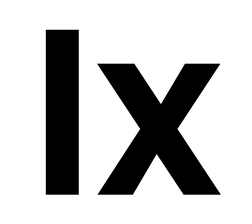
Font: Poppins-SemiBold